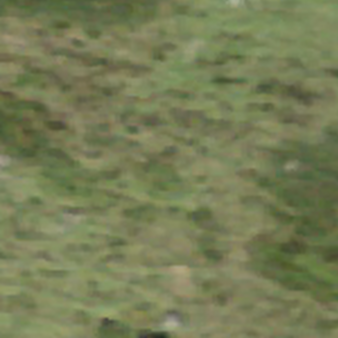
Label: other